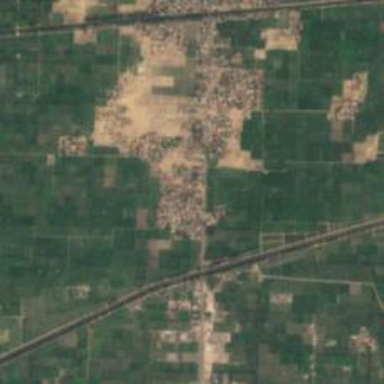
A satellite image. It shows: Village.